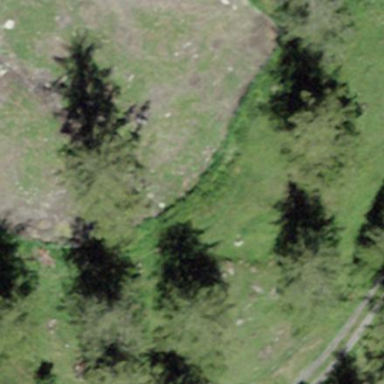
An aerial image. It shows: Forest area.